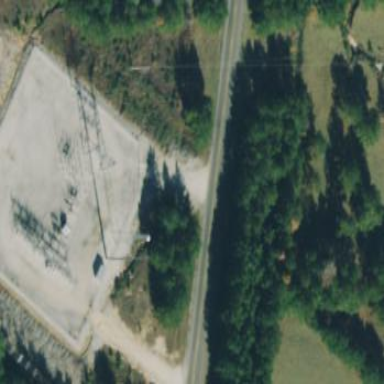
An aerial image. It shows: Outdoor distribution substation.